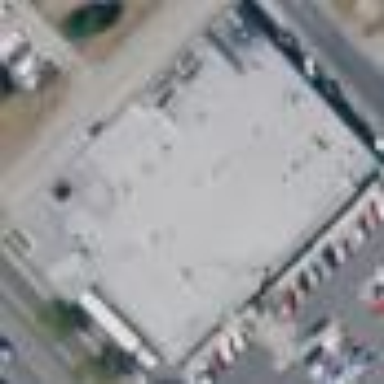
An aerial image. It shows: Supermarket building.